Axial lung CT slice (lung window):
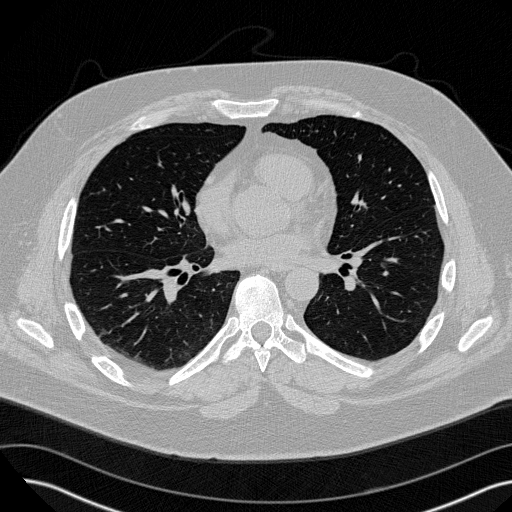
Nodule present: no